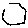
Label: hexagon